Question: What is the result of this measurement?
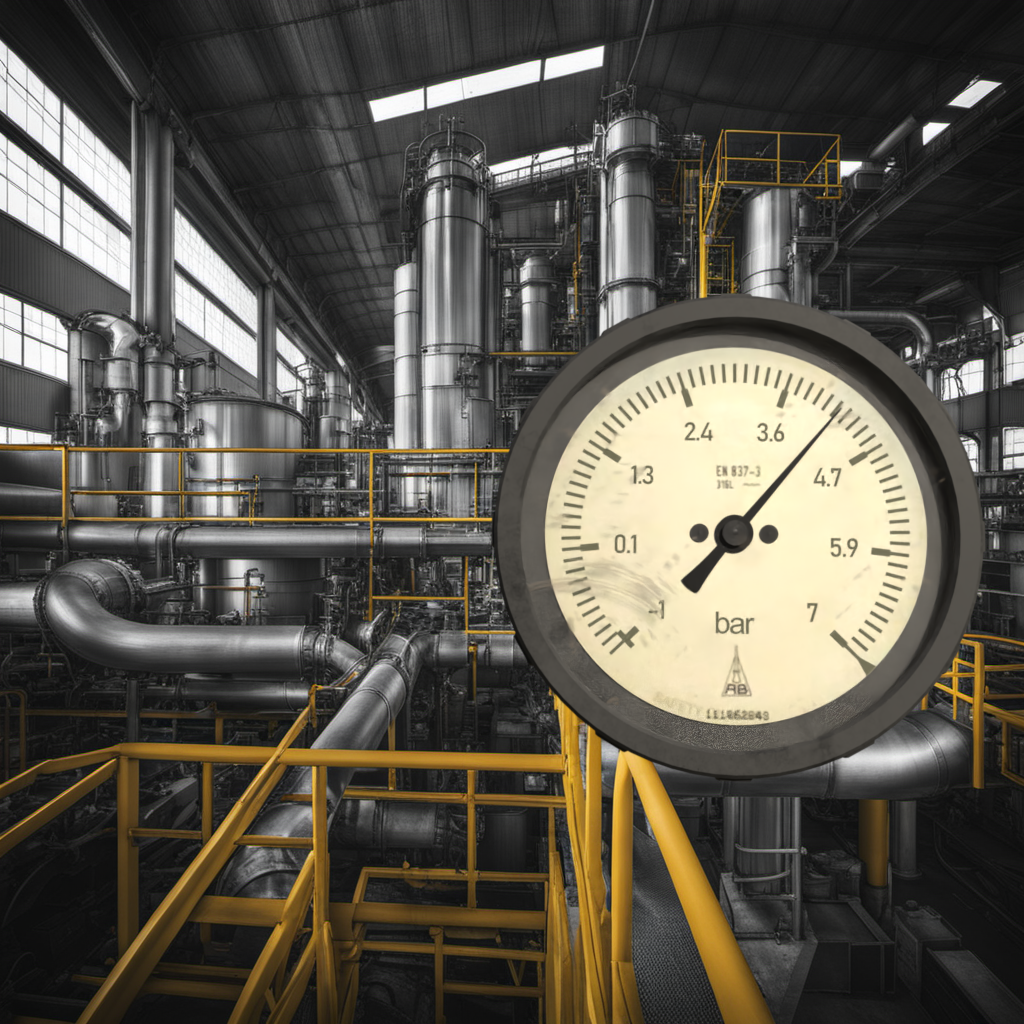
Answer: The result is 4.17
Question: What is the value range of the measurement in the image?
Answer: The range is from -1 to 7
Question: What is the minimum and maximum value range of this measurement?
Answer: The minimum value is -1 and the maximum value is 7